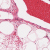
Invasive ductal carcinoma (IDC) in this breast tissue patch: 0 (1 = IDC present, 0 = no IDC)